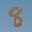
Label: 8